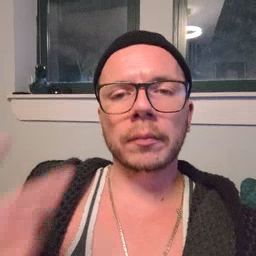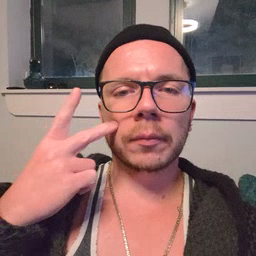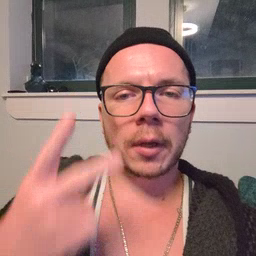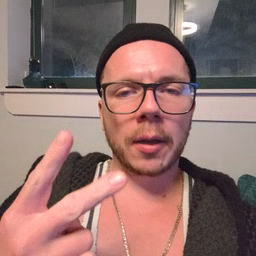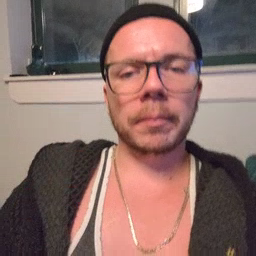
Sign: see